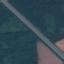
Land use / land cover: Highway